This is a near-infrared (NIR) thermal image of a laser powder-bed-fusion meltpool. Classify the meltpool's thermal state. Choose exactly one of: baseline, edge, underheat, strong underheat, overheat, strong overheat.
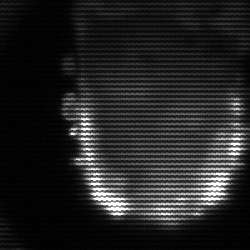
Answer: baseline